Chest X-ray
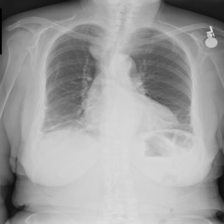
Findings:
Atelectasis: positive
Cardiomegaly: positive
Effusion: negative
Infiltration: negative
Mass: negative
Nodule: negative
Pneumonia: negative
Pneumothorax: negative
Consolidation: negative
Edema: negative
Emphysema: negative
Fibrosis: negative
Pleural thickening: positive
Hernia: negative